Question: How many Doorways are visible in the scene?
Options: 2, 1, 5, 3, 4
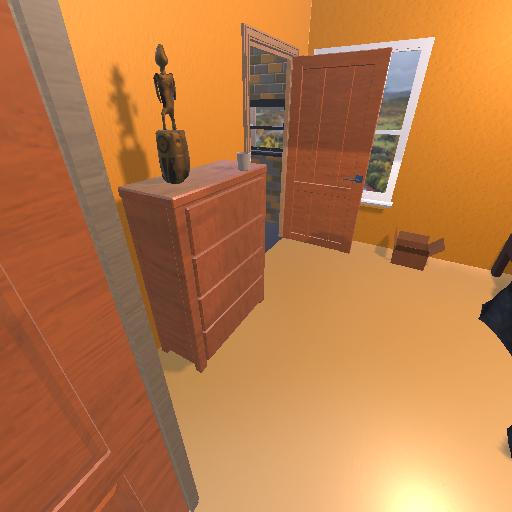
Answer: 2